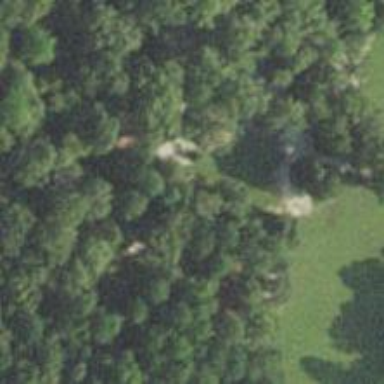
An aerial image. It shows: Disc golf hole.